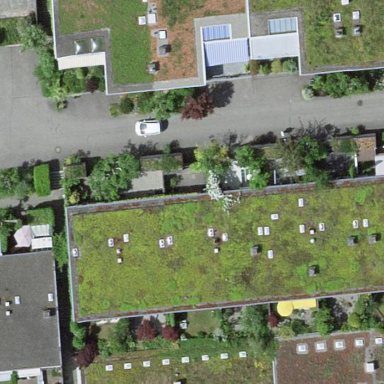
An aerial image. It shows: Terrace building with flat roof covered in grass.